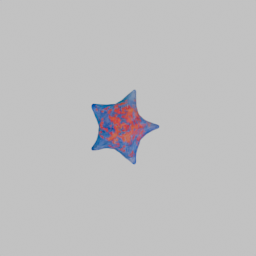
Label: animals